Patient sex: M
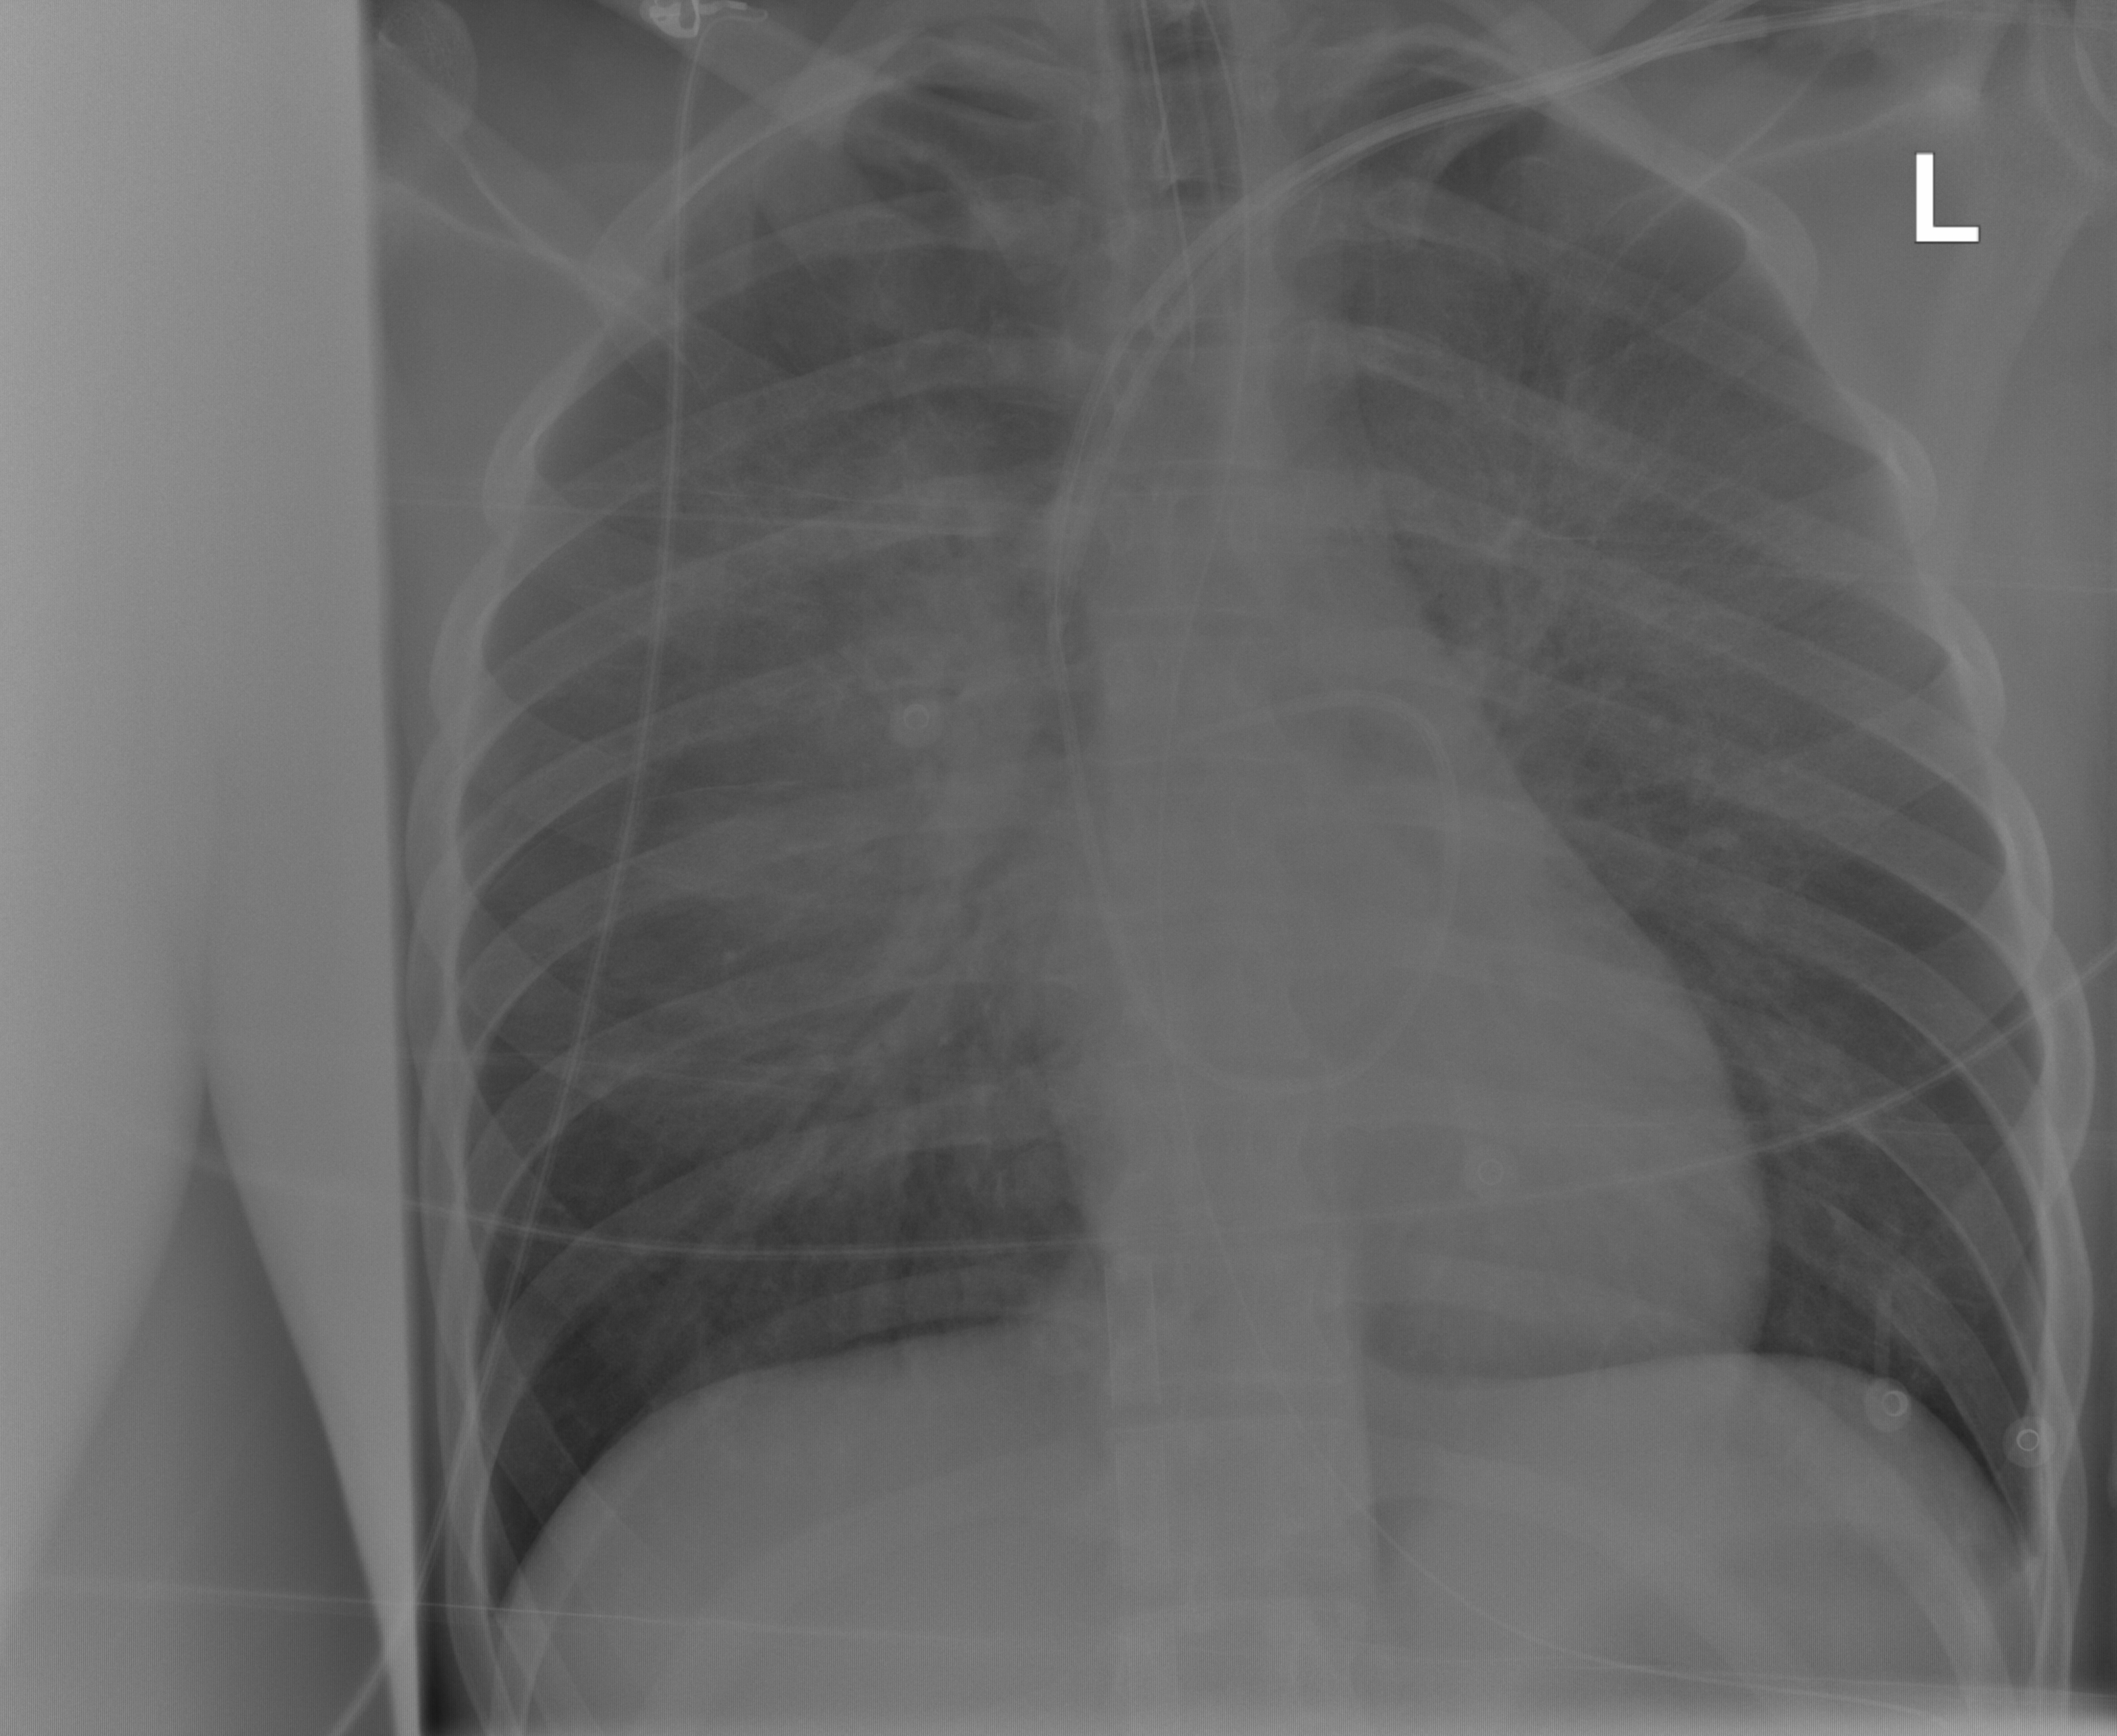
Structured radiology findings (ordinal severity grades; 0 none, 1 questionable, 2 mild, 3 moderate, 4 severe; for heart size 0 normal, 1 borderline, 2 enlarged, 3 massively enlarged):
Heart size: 0
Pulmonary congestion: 3
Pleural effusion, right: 0
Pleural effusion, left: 0
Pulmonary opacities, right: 3
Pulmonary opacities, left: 3
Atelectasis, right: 0
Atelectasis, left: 0